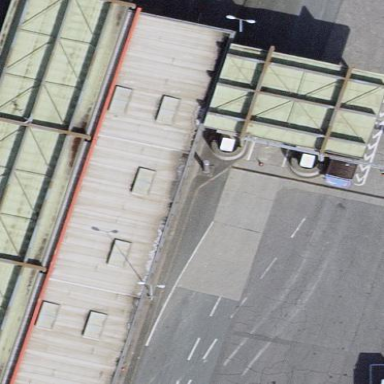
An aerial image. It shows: Roof building serving as customs office with border control.